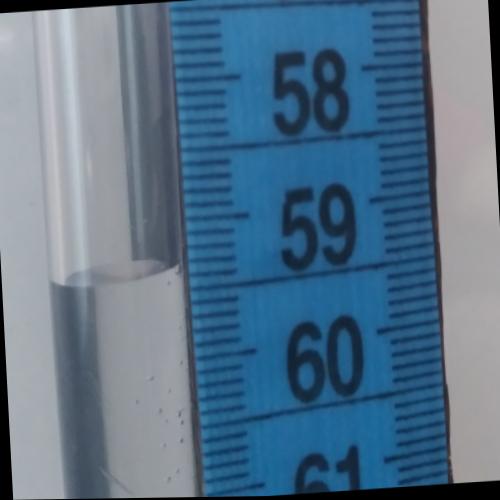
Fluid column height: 59.3 cm